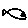
Label: fish